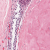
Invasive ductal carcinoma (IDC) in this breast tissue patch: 0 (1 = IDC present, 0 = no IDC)